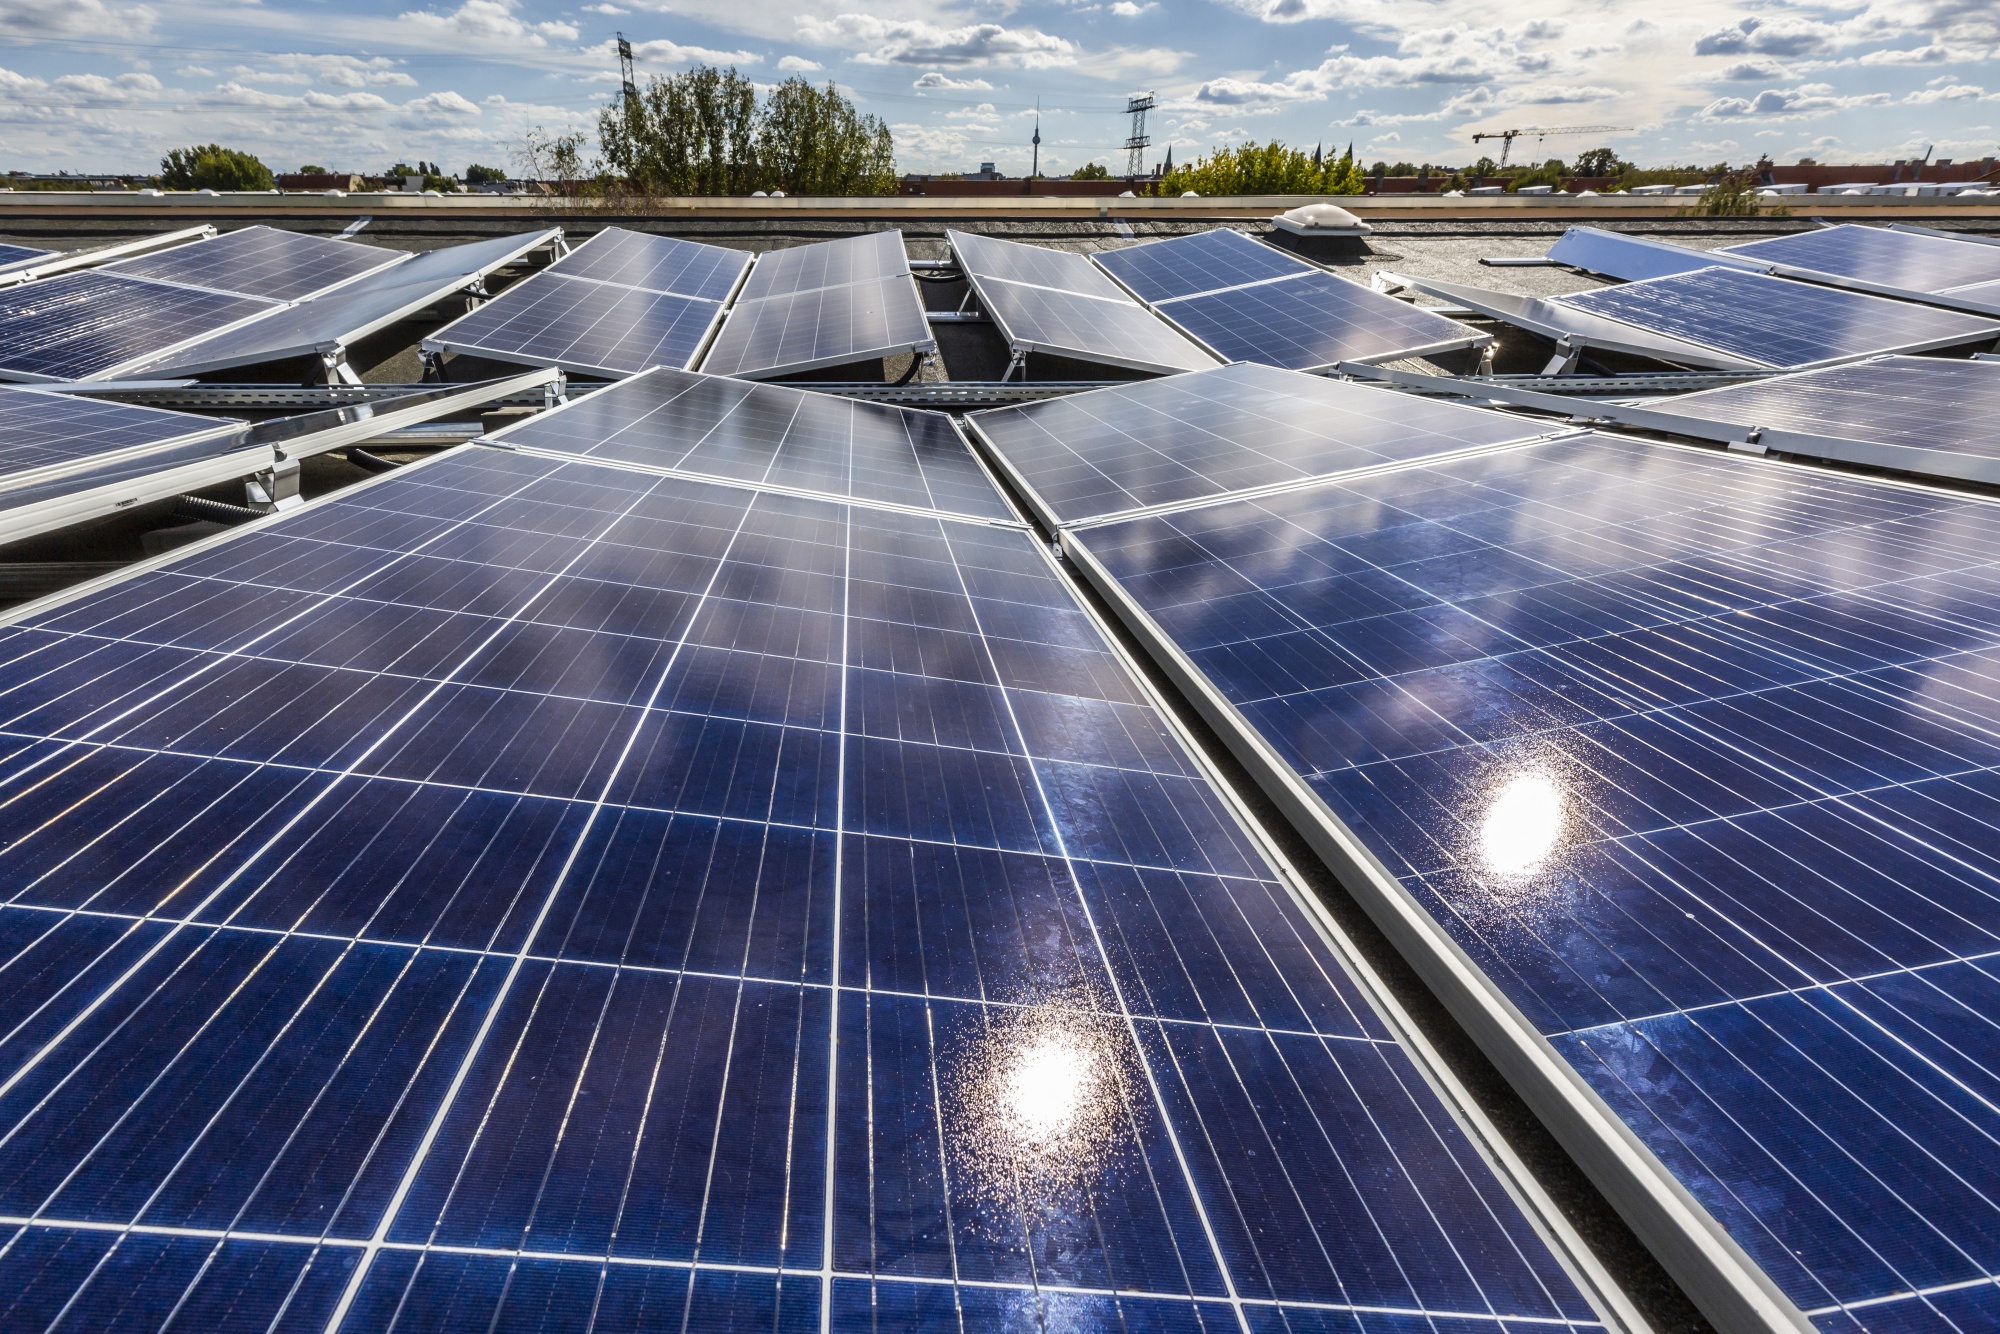
Label: Clean